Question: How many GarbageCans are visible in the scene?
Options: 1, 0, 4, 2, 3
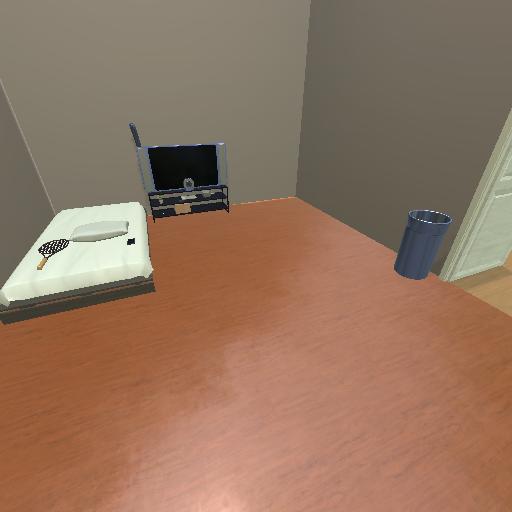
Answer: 1